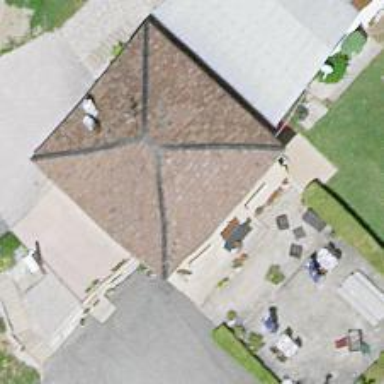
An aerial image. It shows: Restaurant.